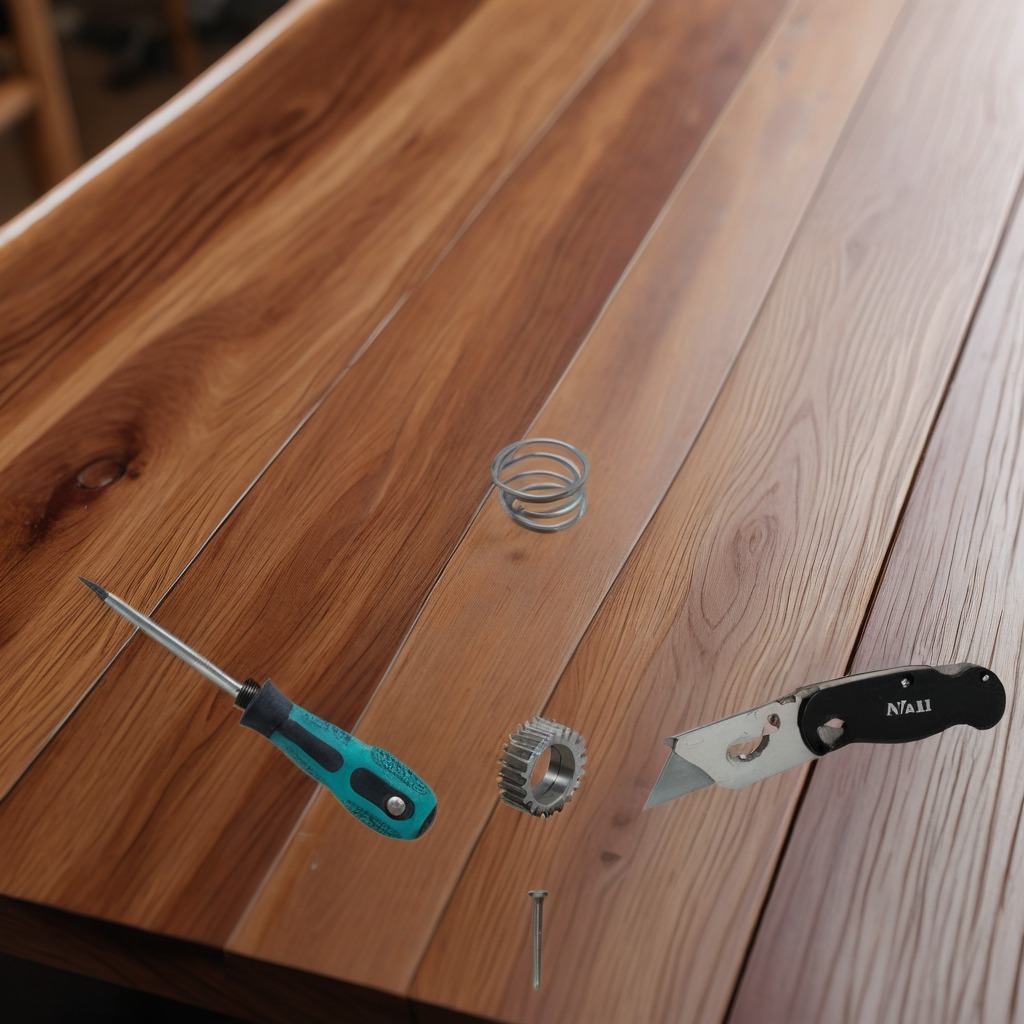
A steel gear with teeth, a utility knife, an iron nail, a coiled metal spring, and a screwdriver are lying on the wooden table.